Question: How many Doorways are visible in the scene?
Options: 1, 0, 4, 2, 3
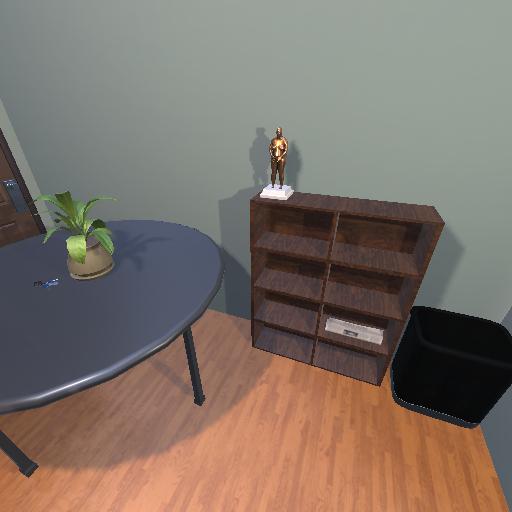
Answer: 1